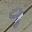
Label: 9